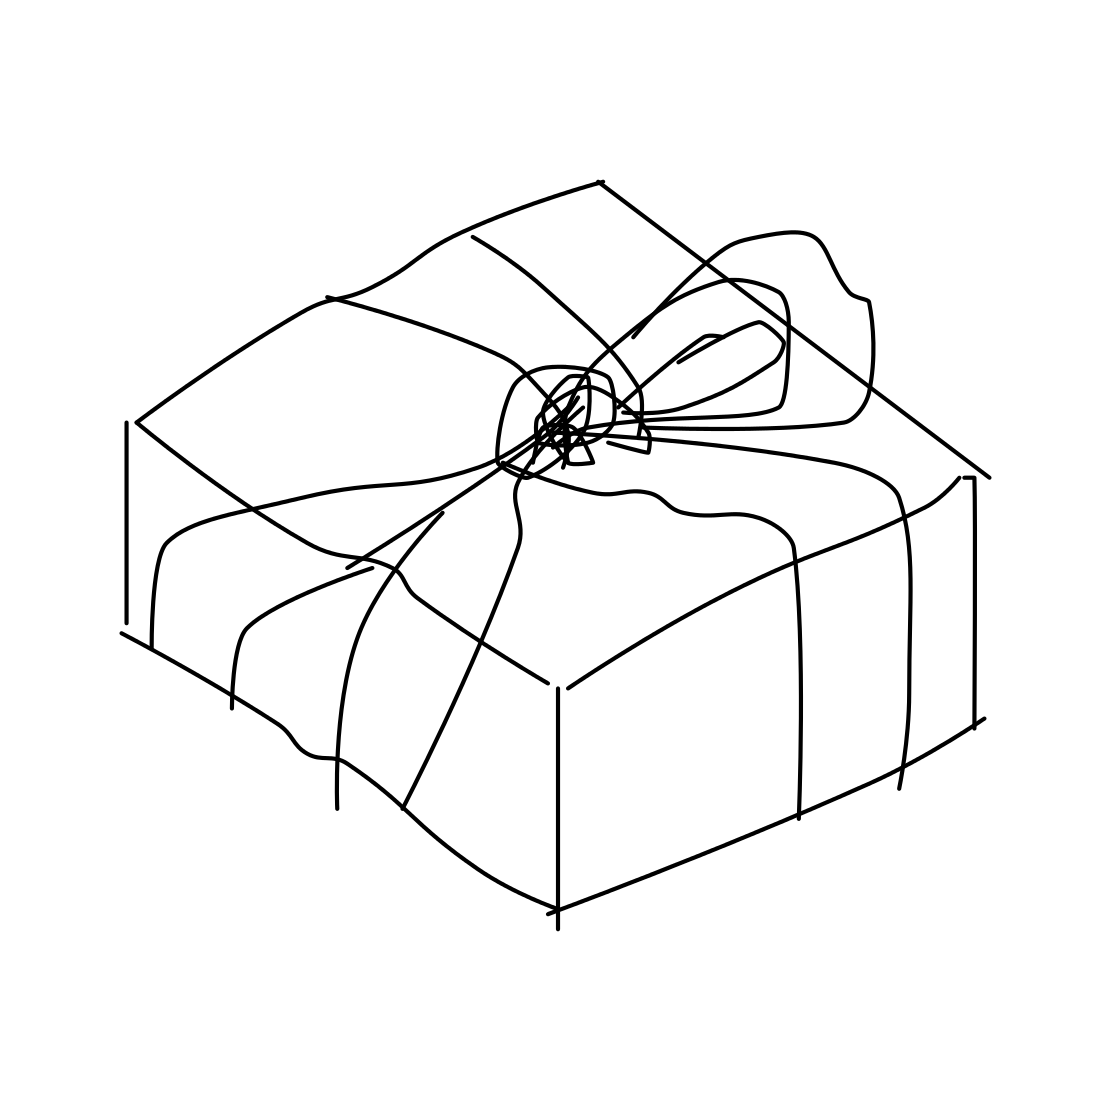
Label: present